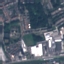
Label: Industrial